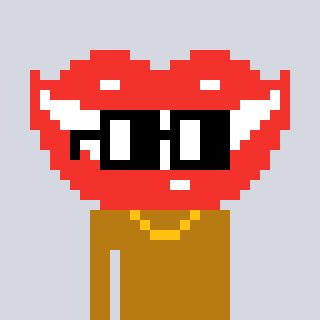
a pixel art character with square black glasses, a smile-shaped head and a gold-colored body on a cool background